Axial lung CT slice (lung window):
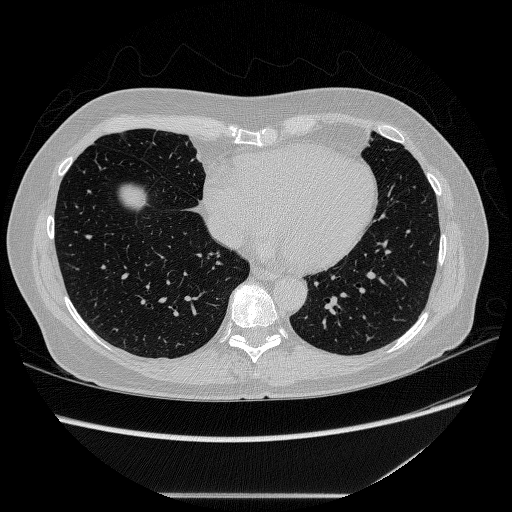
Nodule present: no